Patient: sex M, age 69
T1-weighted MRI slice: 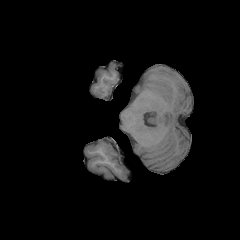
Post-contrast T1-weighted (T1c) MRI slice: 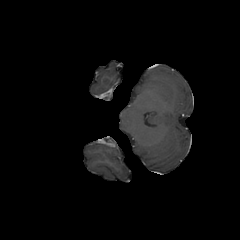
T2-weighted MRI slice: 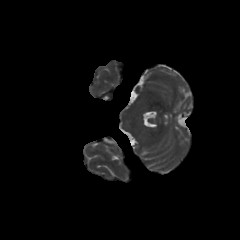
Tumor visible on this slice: no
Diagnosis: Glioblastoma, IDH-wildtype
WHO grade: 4